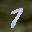
Label: 7